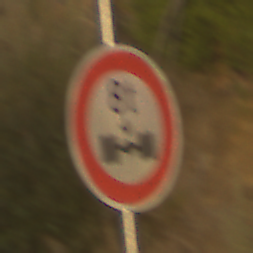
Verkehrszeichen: TatsaechlicheAchslast
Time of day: SunriseSunset
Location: Outdoor (Nature)
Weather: PartlyCloudy
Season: NotSpecified
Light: Natural